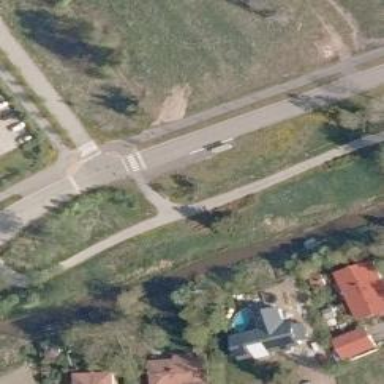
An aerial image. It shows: Asphalt cycleway.